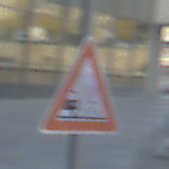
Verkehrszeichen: SplittSchotter
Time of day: SunriseSunset
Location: Outdoor (Urban)
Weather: PartlyCloudy
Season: NotSpecified
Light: Natural